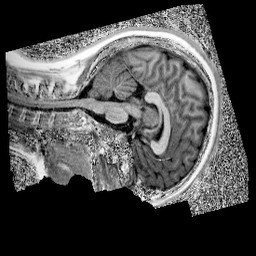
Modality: UNIT1
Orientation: sagittal
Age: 12
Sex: female
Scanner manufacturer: siemens
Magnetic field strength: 3 T
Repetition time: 4 s
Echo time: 0.00303 s